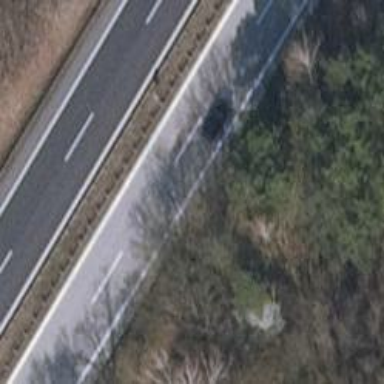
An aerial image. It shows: Concrete motorway.